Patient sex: M
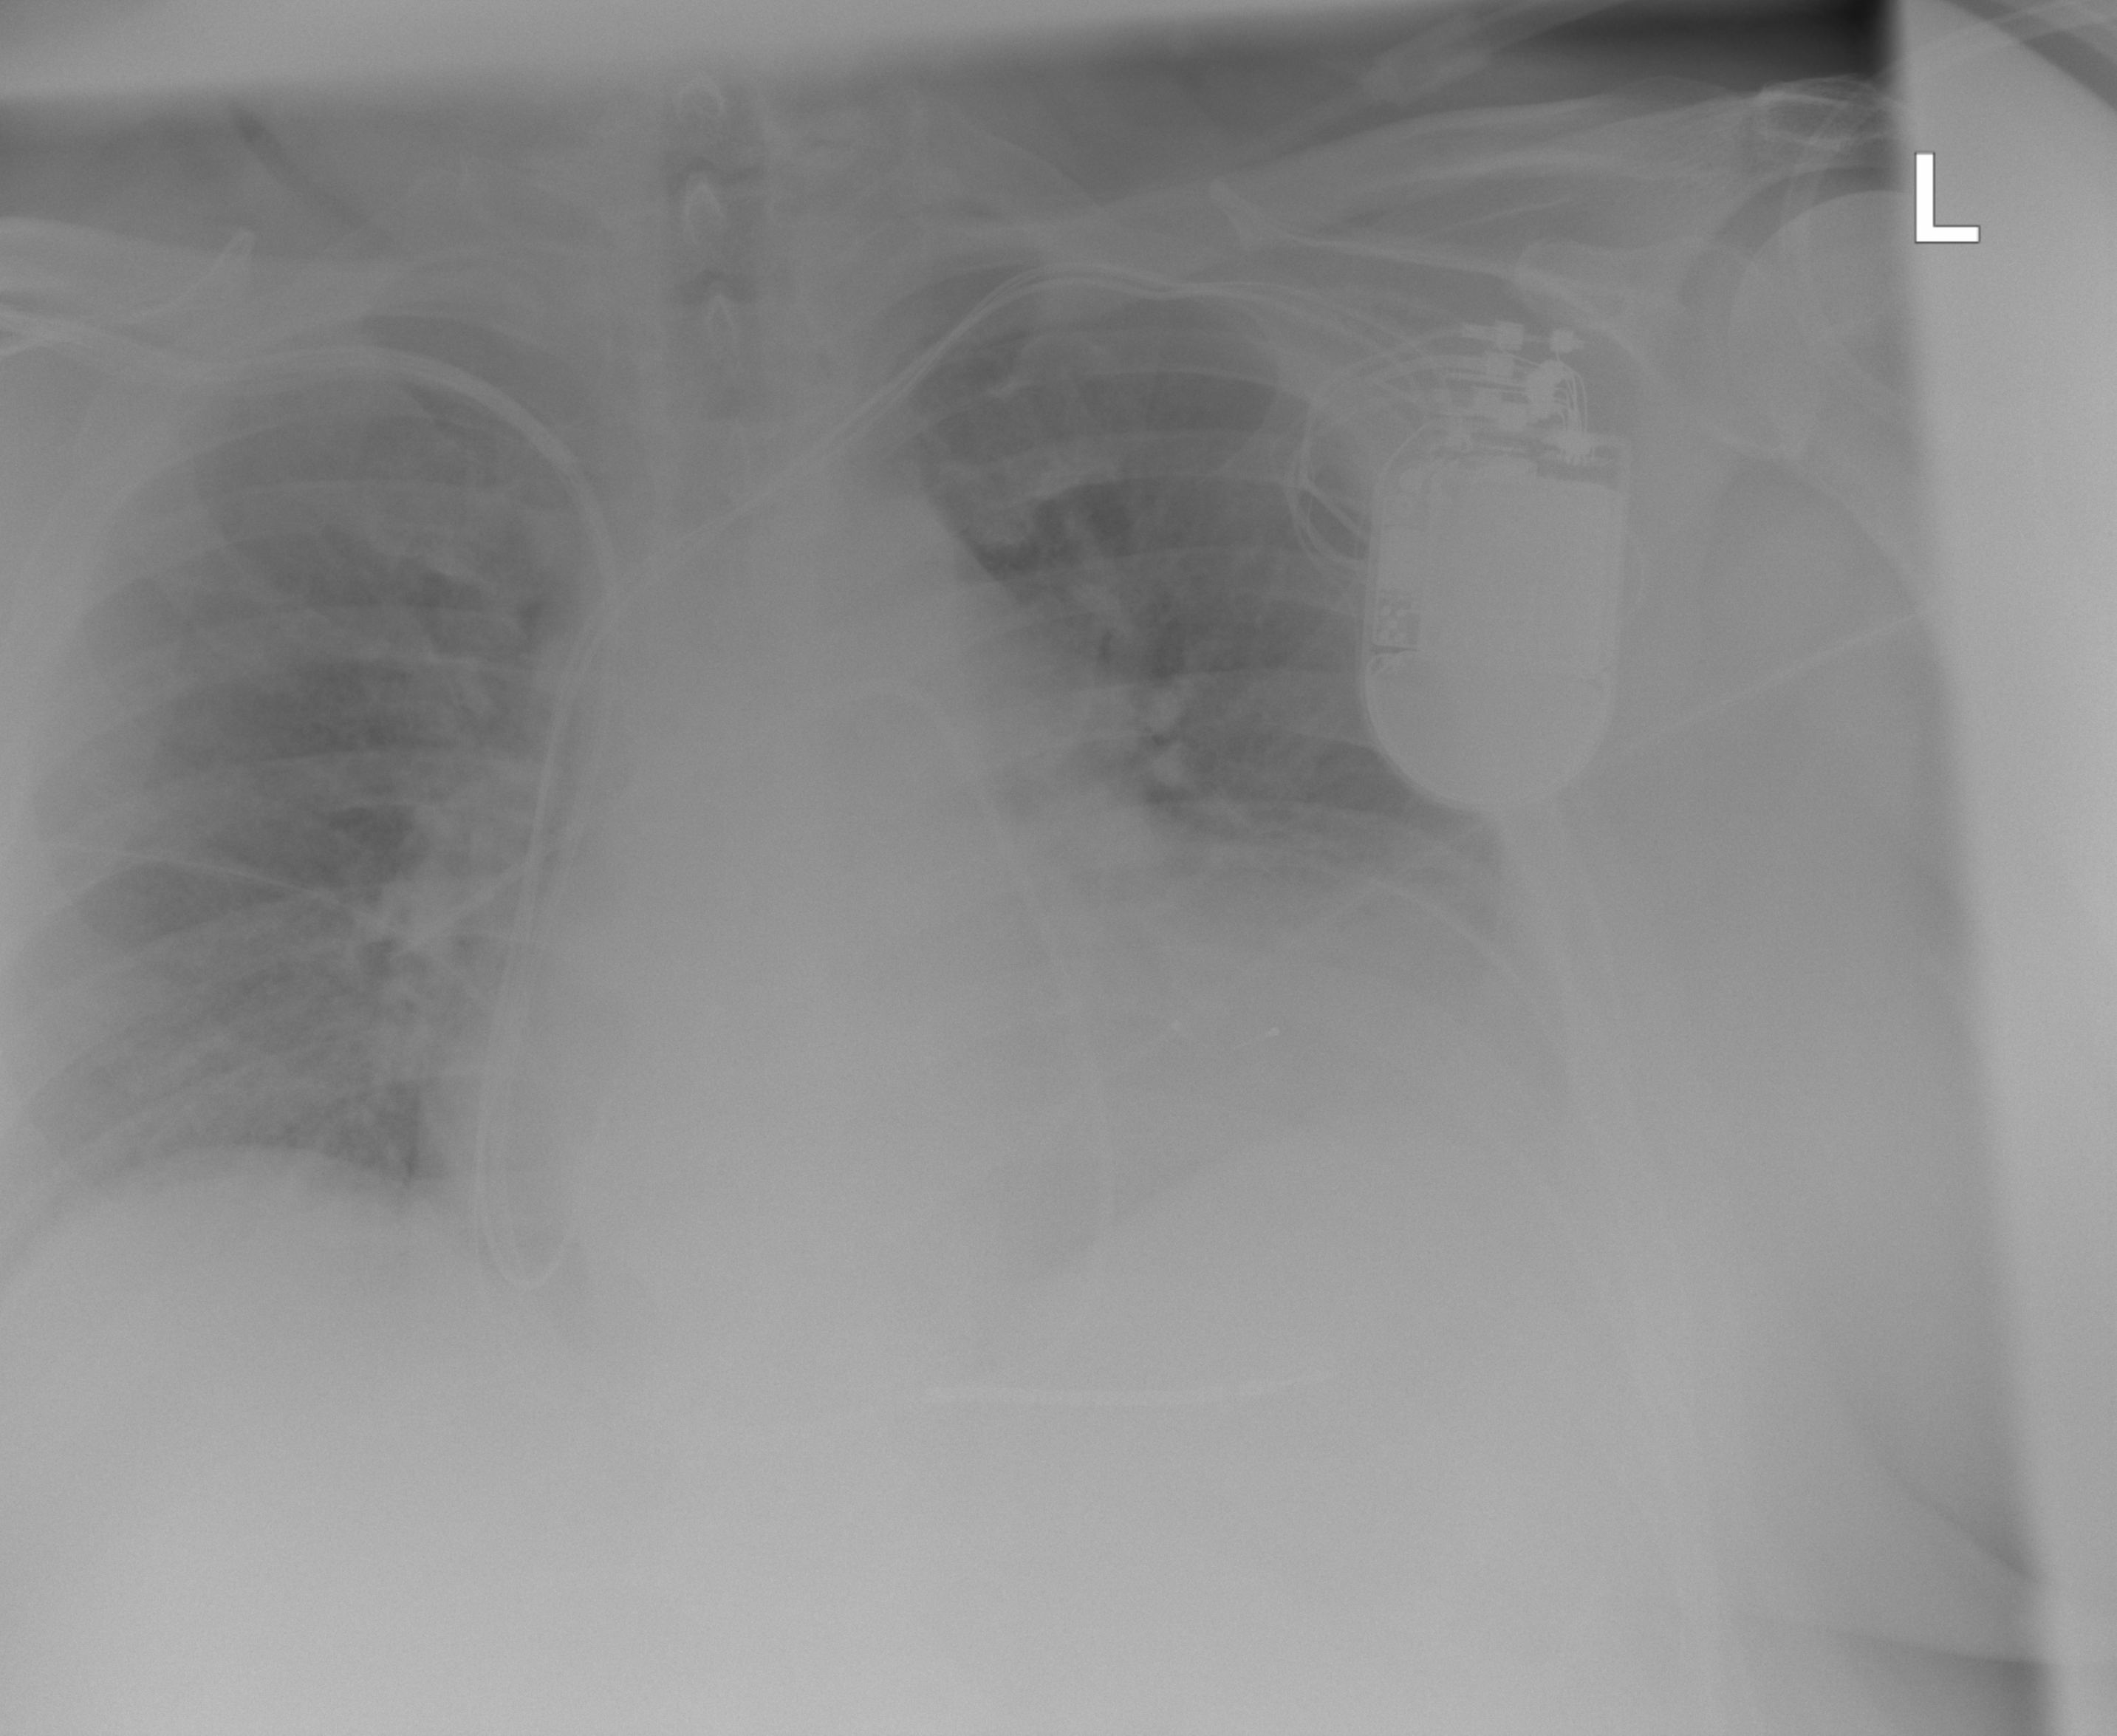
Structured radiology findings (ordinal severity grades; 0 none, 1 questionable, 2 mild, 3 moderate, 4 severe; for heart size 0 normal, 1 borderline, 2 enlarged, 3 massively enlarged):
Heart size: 2
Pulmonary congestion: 2
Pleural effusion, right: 0
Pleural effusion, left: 1
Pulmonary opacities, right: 0
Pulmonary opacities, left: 0
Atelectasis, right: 0
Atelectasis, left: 0